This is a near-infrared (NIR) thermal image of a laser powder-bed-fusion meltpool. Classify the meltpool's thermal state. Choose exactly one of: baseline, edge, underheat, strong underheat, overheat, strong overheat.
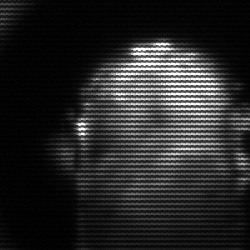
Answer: baseline